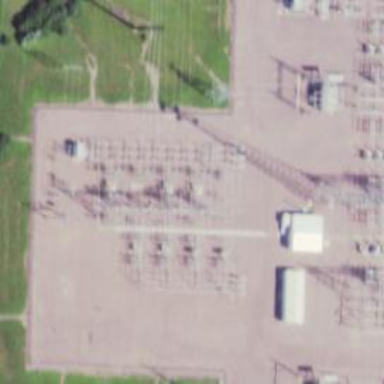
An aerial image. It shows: Switch used for power control.